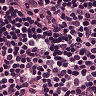
Metastatic tissue present: no